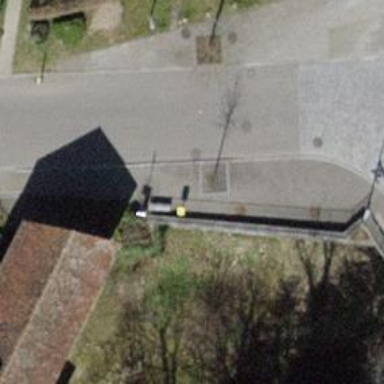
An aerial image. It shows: Post box is visible.